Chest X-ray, PA view. Patient: 63 years old, sex M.
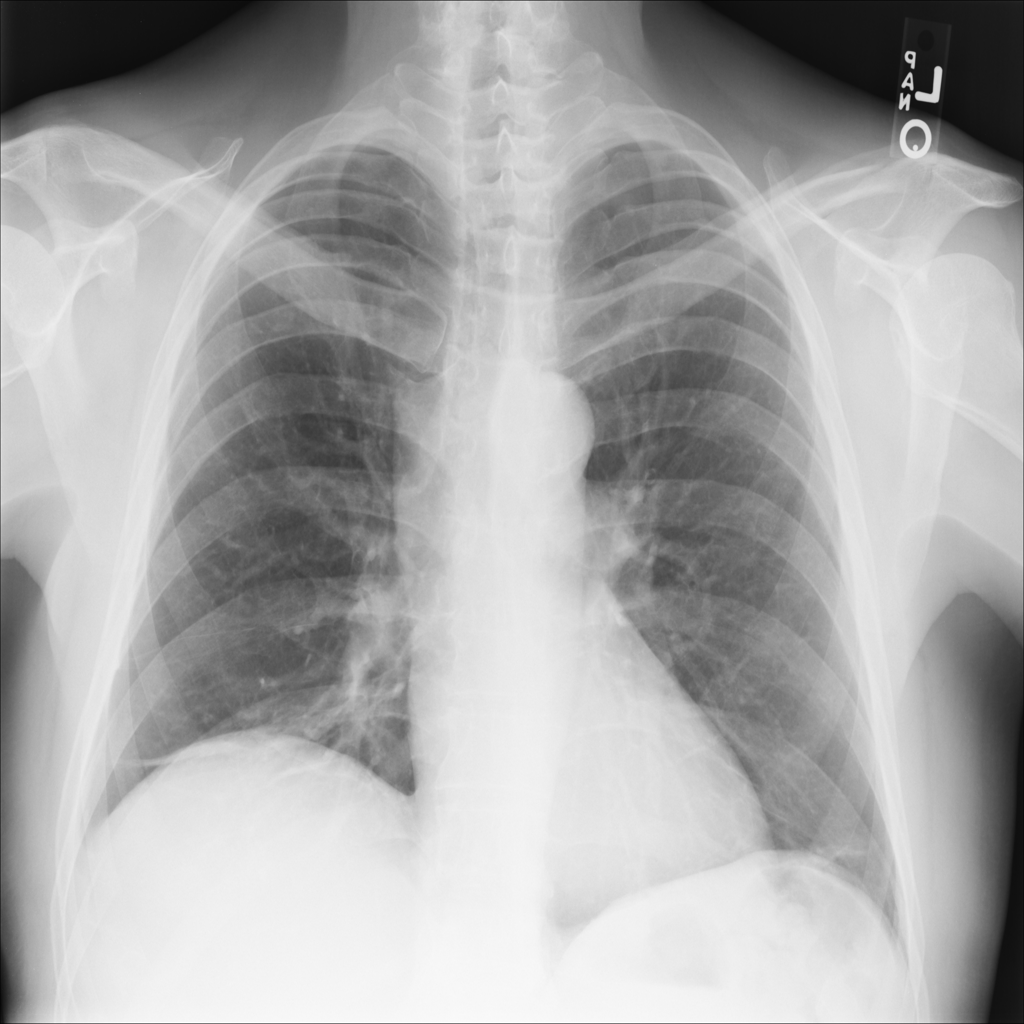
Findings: Atelectasis